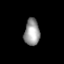
Tissue: lung
Cell type: Epithelial cells
Senescence score: 0.233
Nuclear area (px): 402
Mean DAPI intensity: 153.458